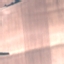
Land use / land cover: AnnualCrop